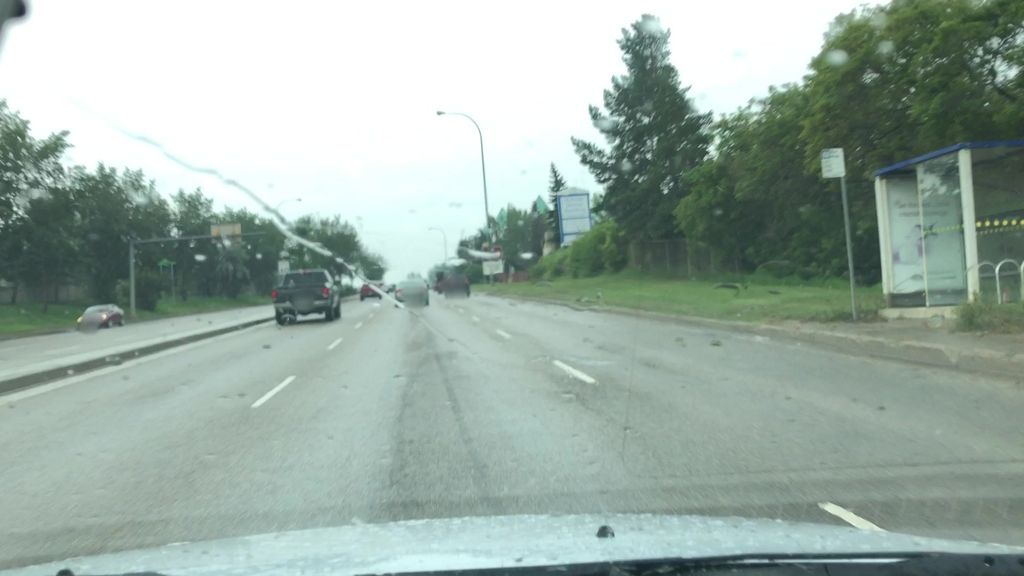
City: edmonton